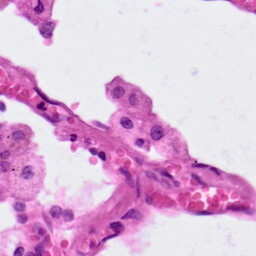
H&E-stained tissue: Lung